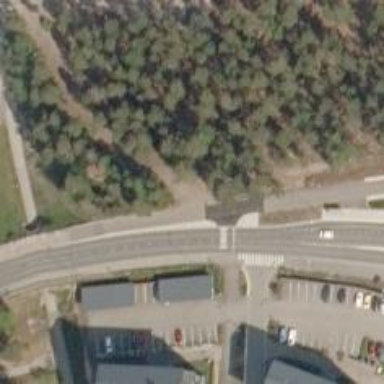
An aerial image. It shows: Uncontrolled road crossing.